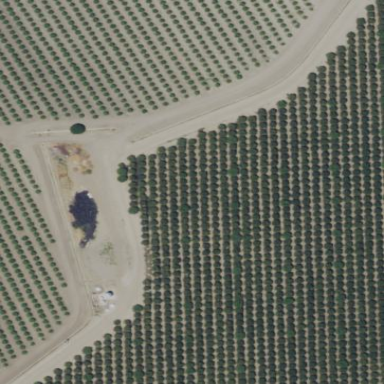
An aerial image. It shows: Orchard filled with persimmon trees.